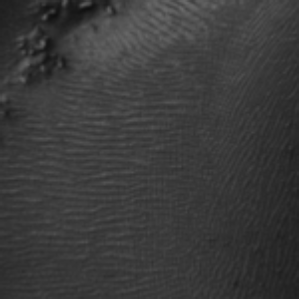
Label: frost